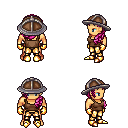
a pixel art fantasy rpg character, male body template, human, tanned skin, brown pirate shirt, gold greaves, pink left-swept hairstyle, chain helm, gold gloves, gold boots, four views (front, back, left, right), 2x2 character sprite sheet, small pixel art, hard edges, no anti-aliasing